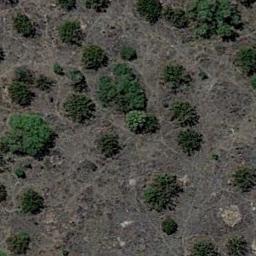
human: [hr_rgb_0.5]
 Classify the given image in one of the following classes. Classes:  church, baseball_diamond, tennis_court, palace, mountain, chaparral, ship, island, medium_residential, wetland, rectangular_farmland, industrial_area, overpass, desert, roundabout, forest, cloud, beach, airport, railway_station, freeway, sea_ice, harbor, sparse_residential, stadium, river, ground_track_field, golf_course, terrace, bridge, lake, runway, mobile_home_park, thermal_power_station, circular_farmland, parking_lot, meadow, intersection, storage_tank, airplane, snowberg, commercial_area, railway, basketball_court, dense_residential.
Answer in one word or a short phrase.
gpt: chaparral